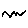
Label: zigzag